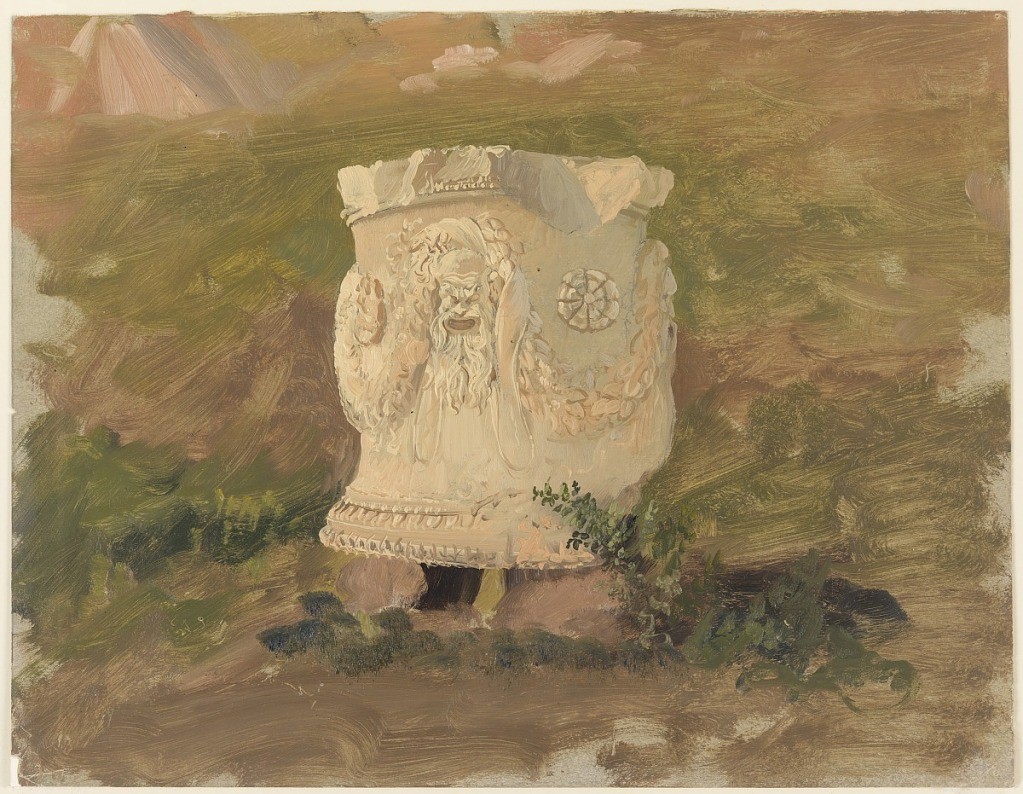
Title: Circular Pedestal in the Dionysus Theater, Athens, Greece
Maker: Frederic Edwin Church, American, 1826–1900
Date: April 1869
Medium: Brush and oil paint, graphite on tan paperboard
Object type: Drawing
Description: Architecture and landscape sketch showing a view of a circular pedestal in or near the Dionysus Theater in Athens, Greece. Prominently situated in the foreground at center, the pedestal is decorated with carved, bearded faces with exaggerated laughing expressions. One face is frontally viewed at center, while another is visible in right profile along the right edge. Each face is connected by a hanging wreath with a floating rosette above it. The base of the pedestal is ornately carved. A small plant is visible at the right of the base, rendered in greater detail than the terrain around the pedestal, which is made of up a loose collection of green and brown brushstrokes that indicate grass and soil.